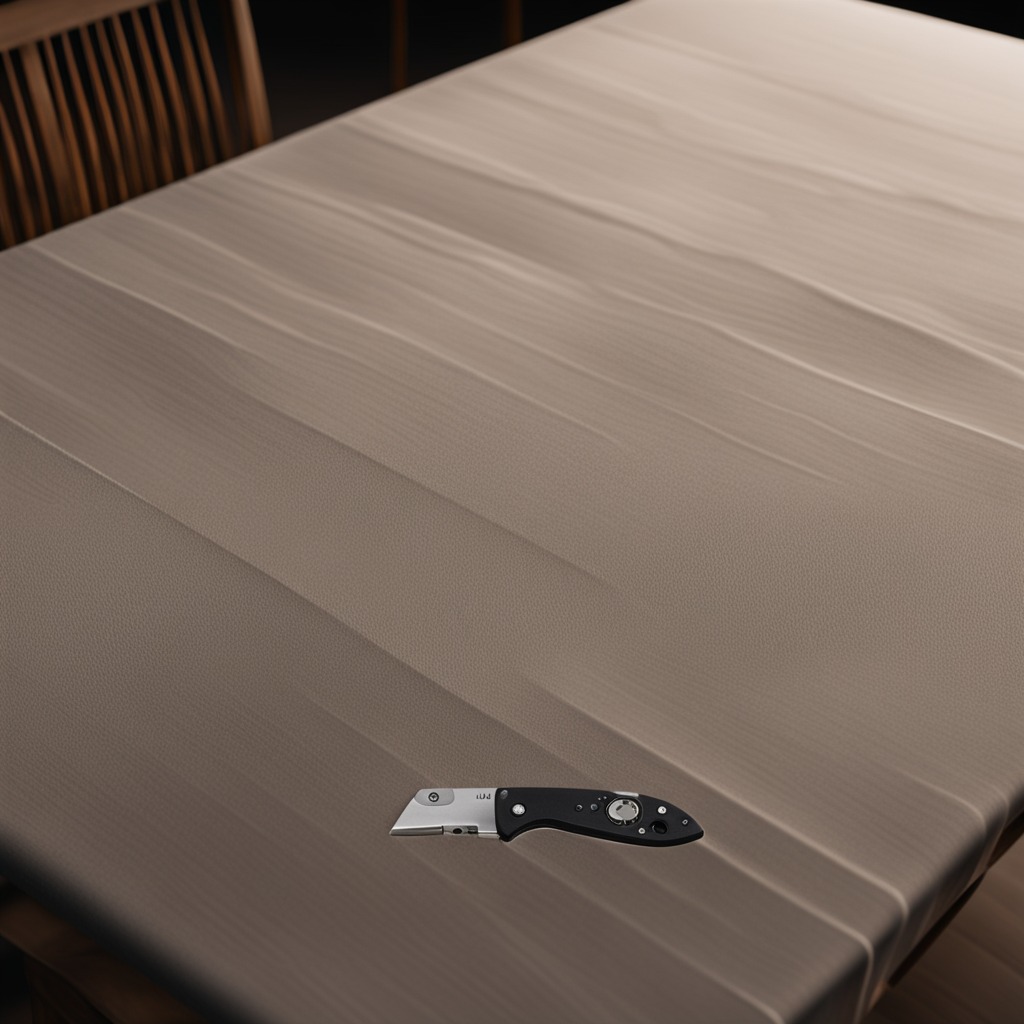
A utility knife lying on a wooden table in a workshop at night with soft shadows worn but beneath the cloth.